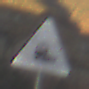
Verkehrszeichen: Bahnuebergang
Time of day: SunriseSunset
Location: Outdoor (Nature)
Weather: PartlyCloudy
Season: NotSpecified
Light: Natural